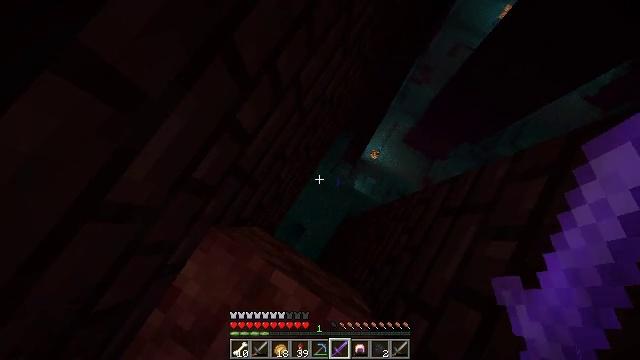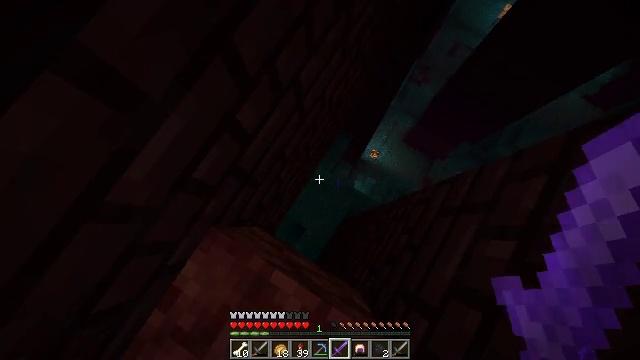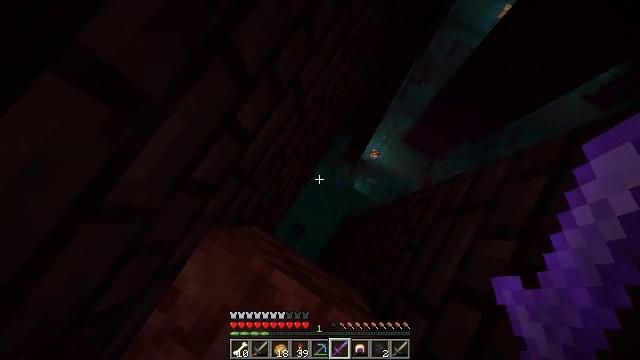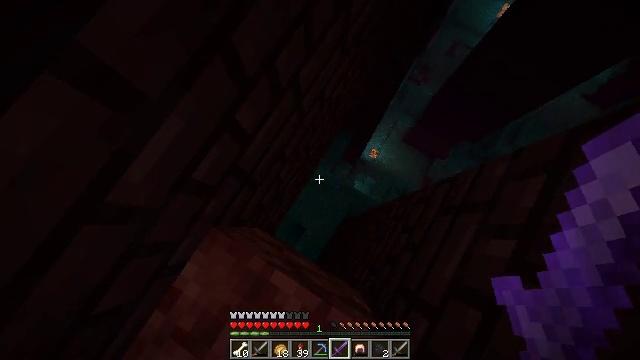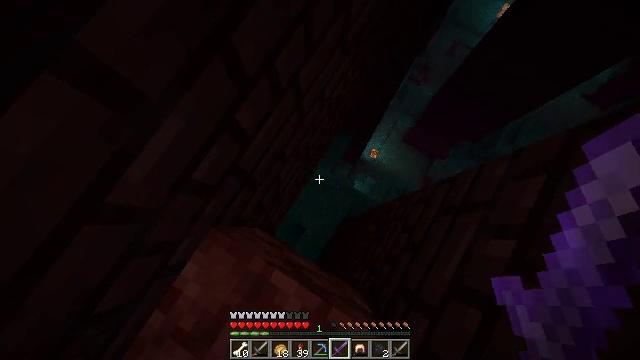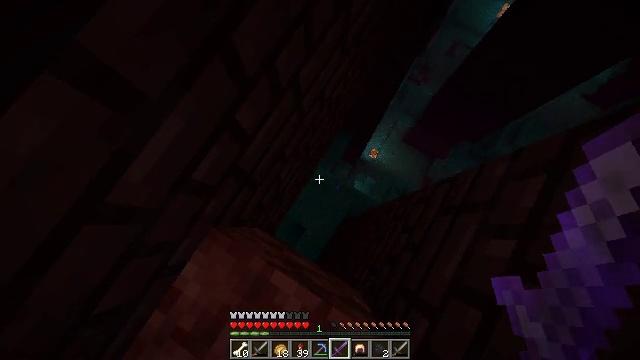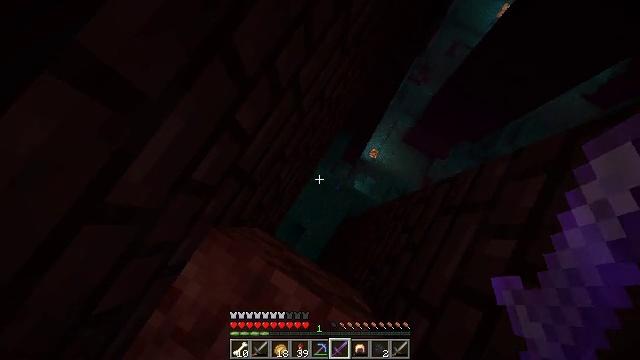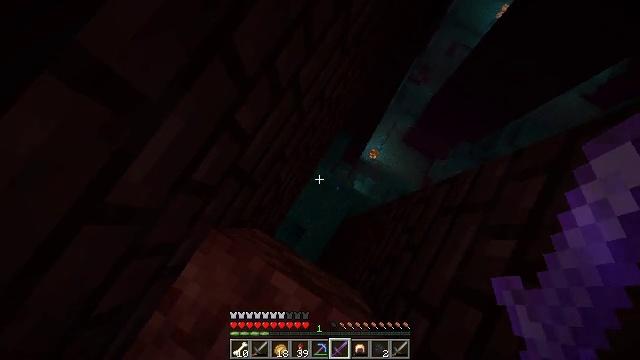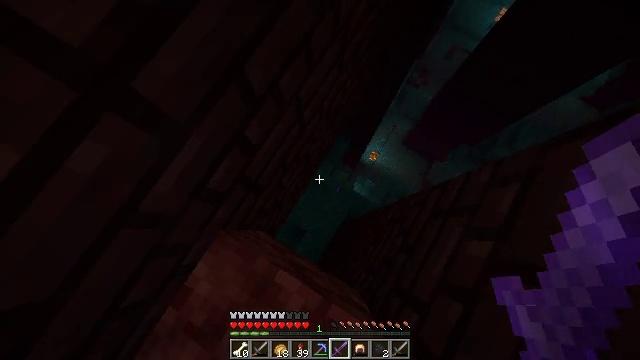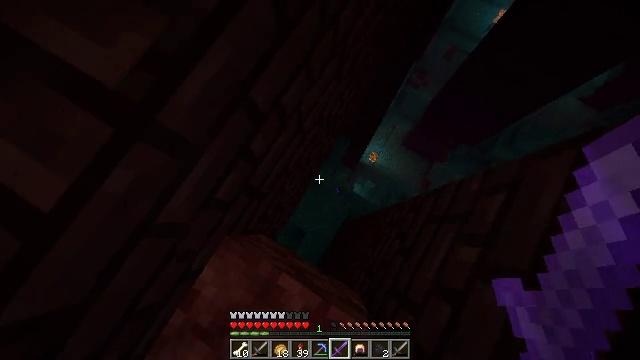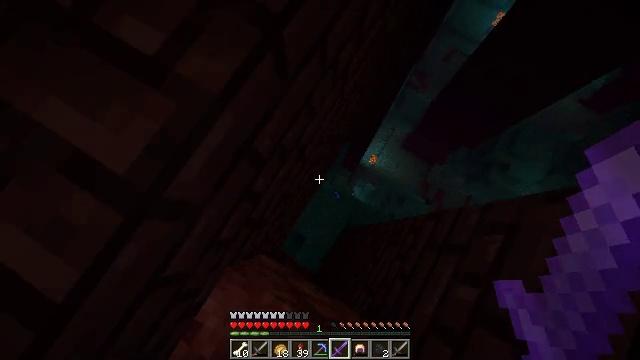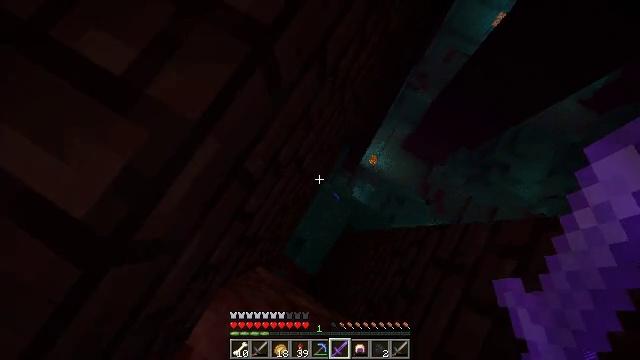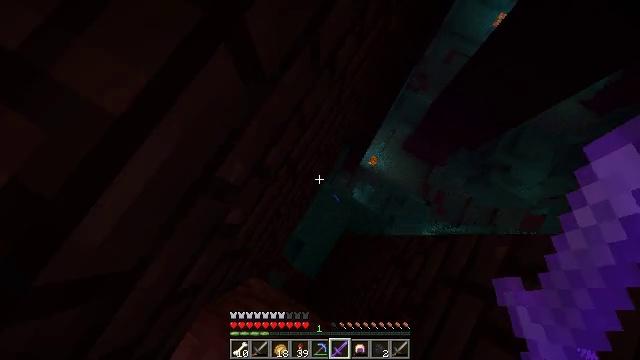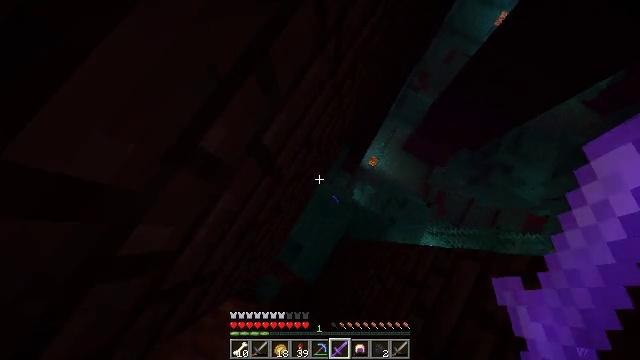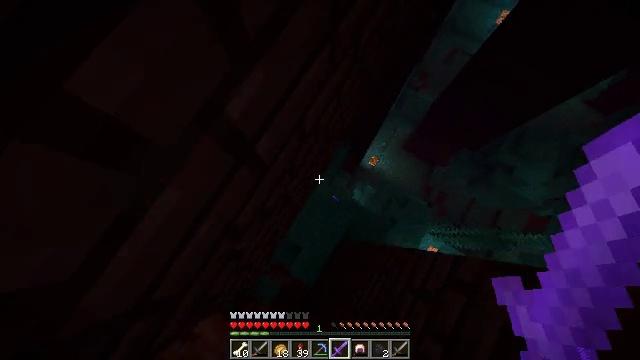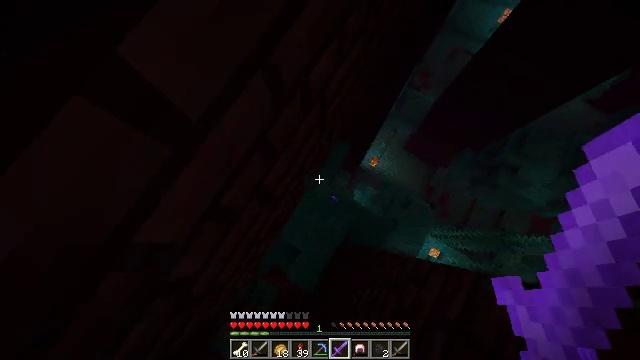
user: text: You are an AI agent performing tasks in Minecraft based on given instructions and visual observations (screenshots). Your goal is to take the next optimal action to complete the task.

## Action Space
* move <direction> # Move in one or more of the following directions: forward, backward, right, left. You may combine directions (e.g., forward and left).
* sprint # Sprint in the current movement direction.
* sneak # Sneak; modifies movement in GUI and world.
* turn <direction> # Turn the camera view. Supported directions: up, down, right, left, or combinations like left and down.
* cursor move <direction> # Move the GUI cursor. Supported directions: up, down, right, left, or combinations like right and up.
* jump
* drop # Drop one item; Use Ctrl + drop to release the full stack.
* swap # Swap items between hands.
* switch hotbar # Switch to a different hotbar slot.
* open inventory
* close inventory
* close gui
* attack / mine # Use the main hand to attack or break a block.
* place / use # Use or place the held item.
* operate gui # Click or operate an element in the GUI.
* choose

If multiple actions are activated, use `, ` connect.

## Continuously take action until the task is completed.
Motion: motion action
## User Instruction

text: Gather netherrack as a building material.
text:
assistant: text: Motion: sneak
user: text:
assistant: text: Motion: sneak
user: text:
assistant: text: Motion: sneak
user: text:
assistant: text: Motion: sneak
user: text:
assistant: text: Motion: sneak
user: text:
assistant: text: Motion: sneak
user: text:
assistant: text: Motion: no_op
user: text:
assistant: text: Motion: no_op
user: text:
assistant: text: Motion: move forward
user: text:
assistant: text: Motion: move forward
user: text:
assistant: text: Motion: no_op
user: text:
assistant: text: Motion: no_op
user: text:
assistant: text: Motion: no_op
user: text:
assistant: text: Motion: no_op
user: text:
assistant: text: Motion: no_op
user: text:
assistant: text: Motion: no_op
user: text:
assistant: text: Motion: no_op
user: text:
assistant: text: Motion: no_op
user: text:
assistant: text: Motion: no_op
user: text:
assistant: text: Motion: turn up
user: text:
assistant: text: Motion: turn up
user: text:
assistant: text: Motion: turn up
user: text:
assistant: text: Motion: turn right and up
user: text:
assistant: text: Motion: turn right and up
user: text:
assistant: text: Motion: turn up
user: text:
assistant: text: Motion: turn up
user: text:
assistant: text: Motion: turn up
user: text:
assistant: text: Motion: no_op
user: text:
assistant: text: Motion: no_op
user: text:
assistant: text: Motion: no_op